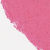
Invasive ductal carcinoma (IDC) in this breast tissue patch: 0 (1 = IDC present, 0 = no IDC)